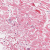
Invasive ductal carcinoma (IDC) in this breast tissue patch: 0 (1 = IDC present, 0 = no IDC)